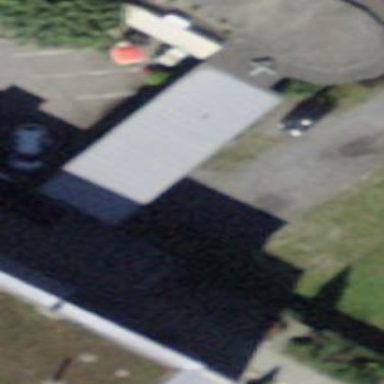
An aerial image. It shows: Retail building.